Question: I have the following table layout which I'm using to display image buttons in a grid.
'''
<TableLayout xmlns:android="http://schemas.android.com/apk/res/android"
android:id="@+id/tableLayout1"
android:layout_width="fill_parent"
android:layout_height="fill_parent" >
<TableRow
android:id="@+id/tableRow4"
android:layout_weight="1" >
<ImageButton
android:id="@+id/button_one"
android:layout_width="0dp"
android:layout_height="fill_parent"
android:layout_weight="1"
android:adjustViewBounds="true"
android:background="@drawable/button"
android:scaleType="fitCenter"
android:src="@drawable/button_one" />
<ImageButton
android:id="@+id/button_two"
android:layout_width="0dp"
android:layout_height="fill_parent"
android:layout_weight="1"
android:adjustViewBounds="true"
android:background="@drawable/button"
android:scaleType="fitCenter"
android:src="@drawable/button_two" />
</TableRow>
<TableRow
android:id="@+id/tableRow4"
android:layout_weight="1" >
<ImageButton
android:id="@+id/button_three"
android:layout_width="0dp"
android:layout_height="fill_parent"
android:layout_weight="1"
android:adjustViewBounds="true"
android:background="@drawable/button"
android:scaleType="fitCenter"
android:src="@drawable/button_three" />
</TableRow>
'''
As you can see, the first row contains two columns, and the second row contains one column.
I want the images to expand to fit the table cell. The edges of image button at the bottom however doesn't quite line up with the two image buttons at the top. It's as if there is extra padding or margin on the bottom cell.
Any ideas how to get these to line up perfectly?
Thanks in advance.
Screenshot:

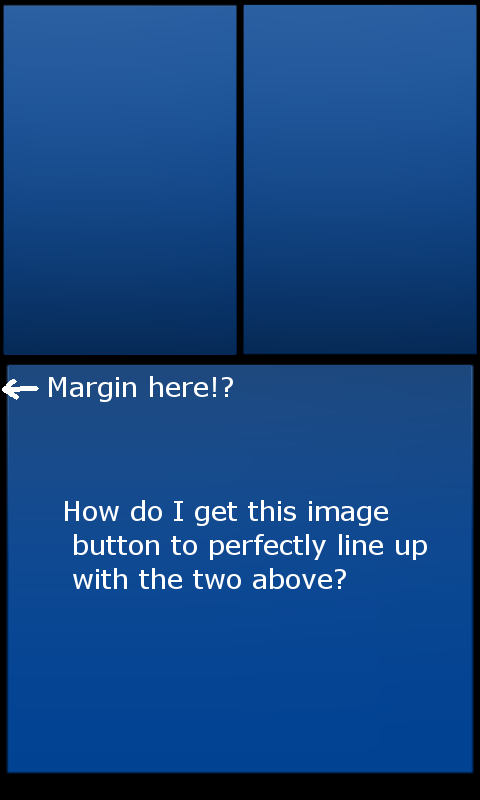
Answer: I solved this problem...
I was originally using nine-patch drawables for the backgrounds because I had curved corners, however I forgot to remove the border from the image when I switch to regular images with sharp corners... doh! Redoing the images fixed the problem - my xml was fine as is.
/palmface